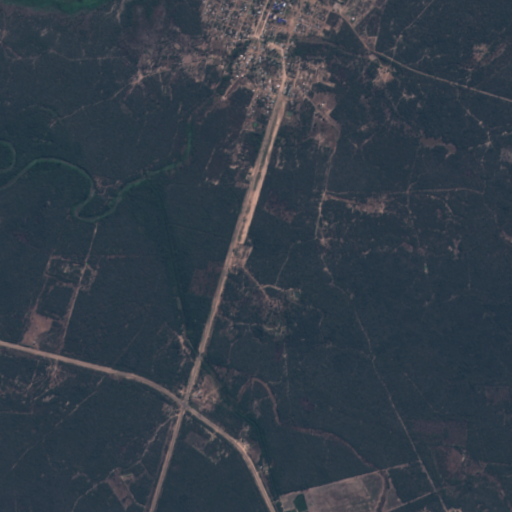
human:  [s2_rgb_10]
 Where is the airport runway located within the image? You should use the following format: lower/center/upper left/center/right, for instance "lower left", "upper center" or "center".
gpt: The airport runway is located in the upper center of the image.
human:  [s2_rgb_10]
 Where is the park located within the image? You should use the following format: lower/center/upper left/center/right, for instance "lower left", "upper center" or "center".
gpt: The park is located in the upper right of the image.
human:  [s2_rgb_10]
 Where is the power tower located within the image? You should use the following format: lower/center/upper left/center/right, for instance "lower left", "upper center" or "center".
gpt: The power tower is located in the lower center of the image.
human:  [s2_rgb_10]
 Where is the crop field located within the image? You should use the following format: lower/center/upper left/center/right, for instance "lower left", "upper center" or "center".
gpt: There is no crop field in the image.